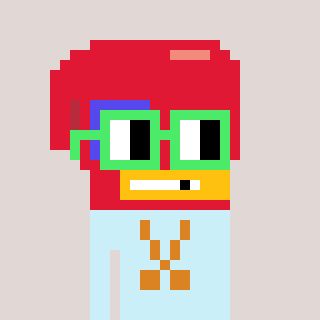
a pixel art character with square light green glasses, a boxing glove-shaped head and a cold-colored body on a warm background